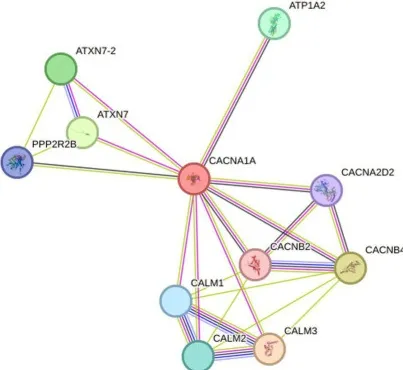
(E) STRING network analysis of CACNA1A reveals a comprehensive interaction network involving proteins associated with its interaction. The connections are highlighted by co-expression (black), text mining (green), protein homology (purple), and experimentally determined interactions (pink).
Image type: chart (chart)